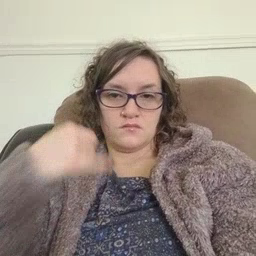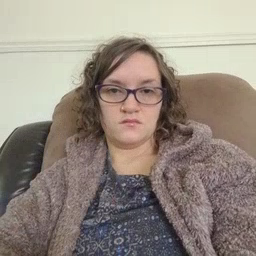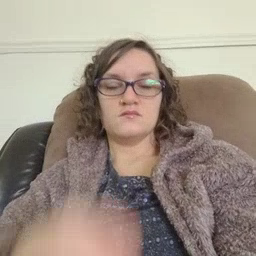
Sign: if